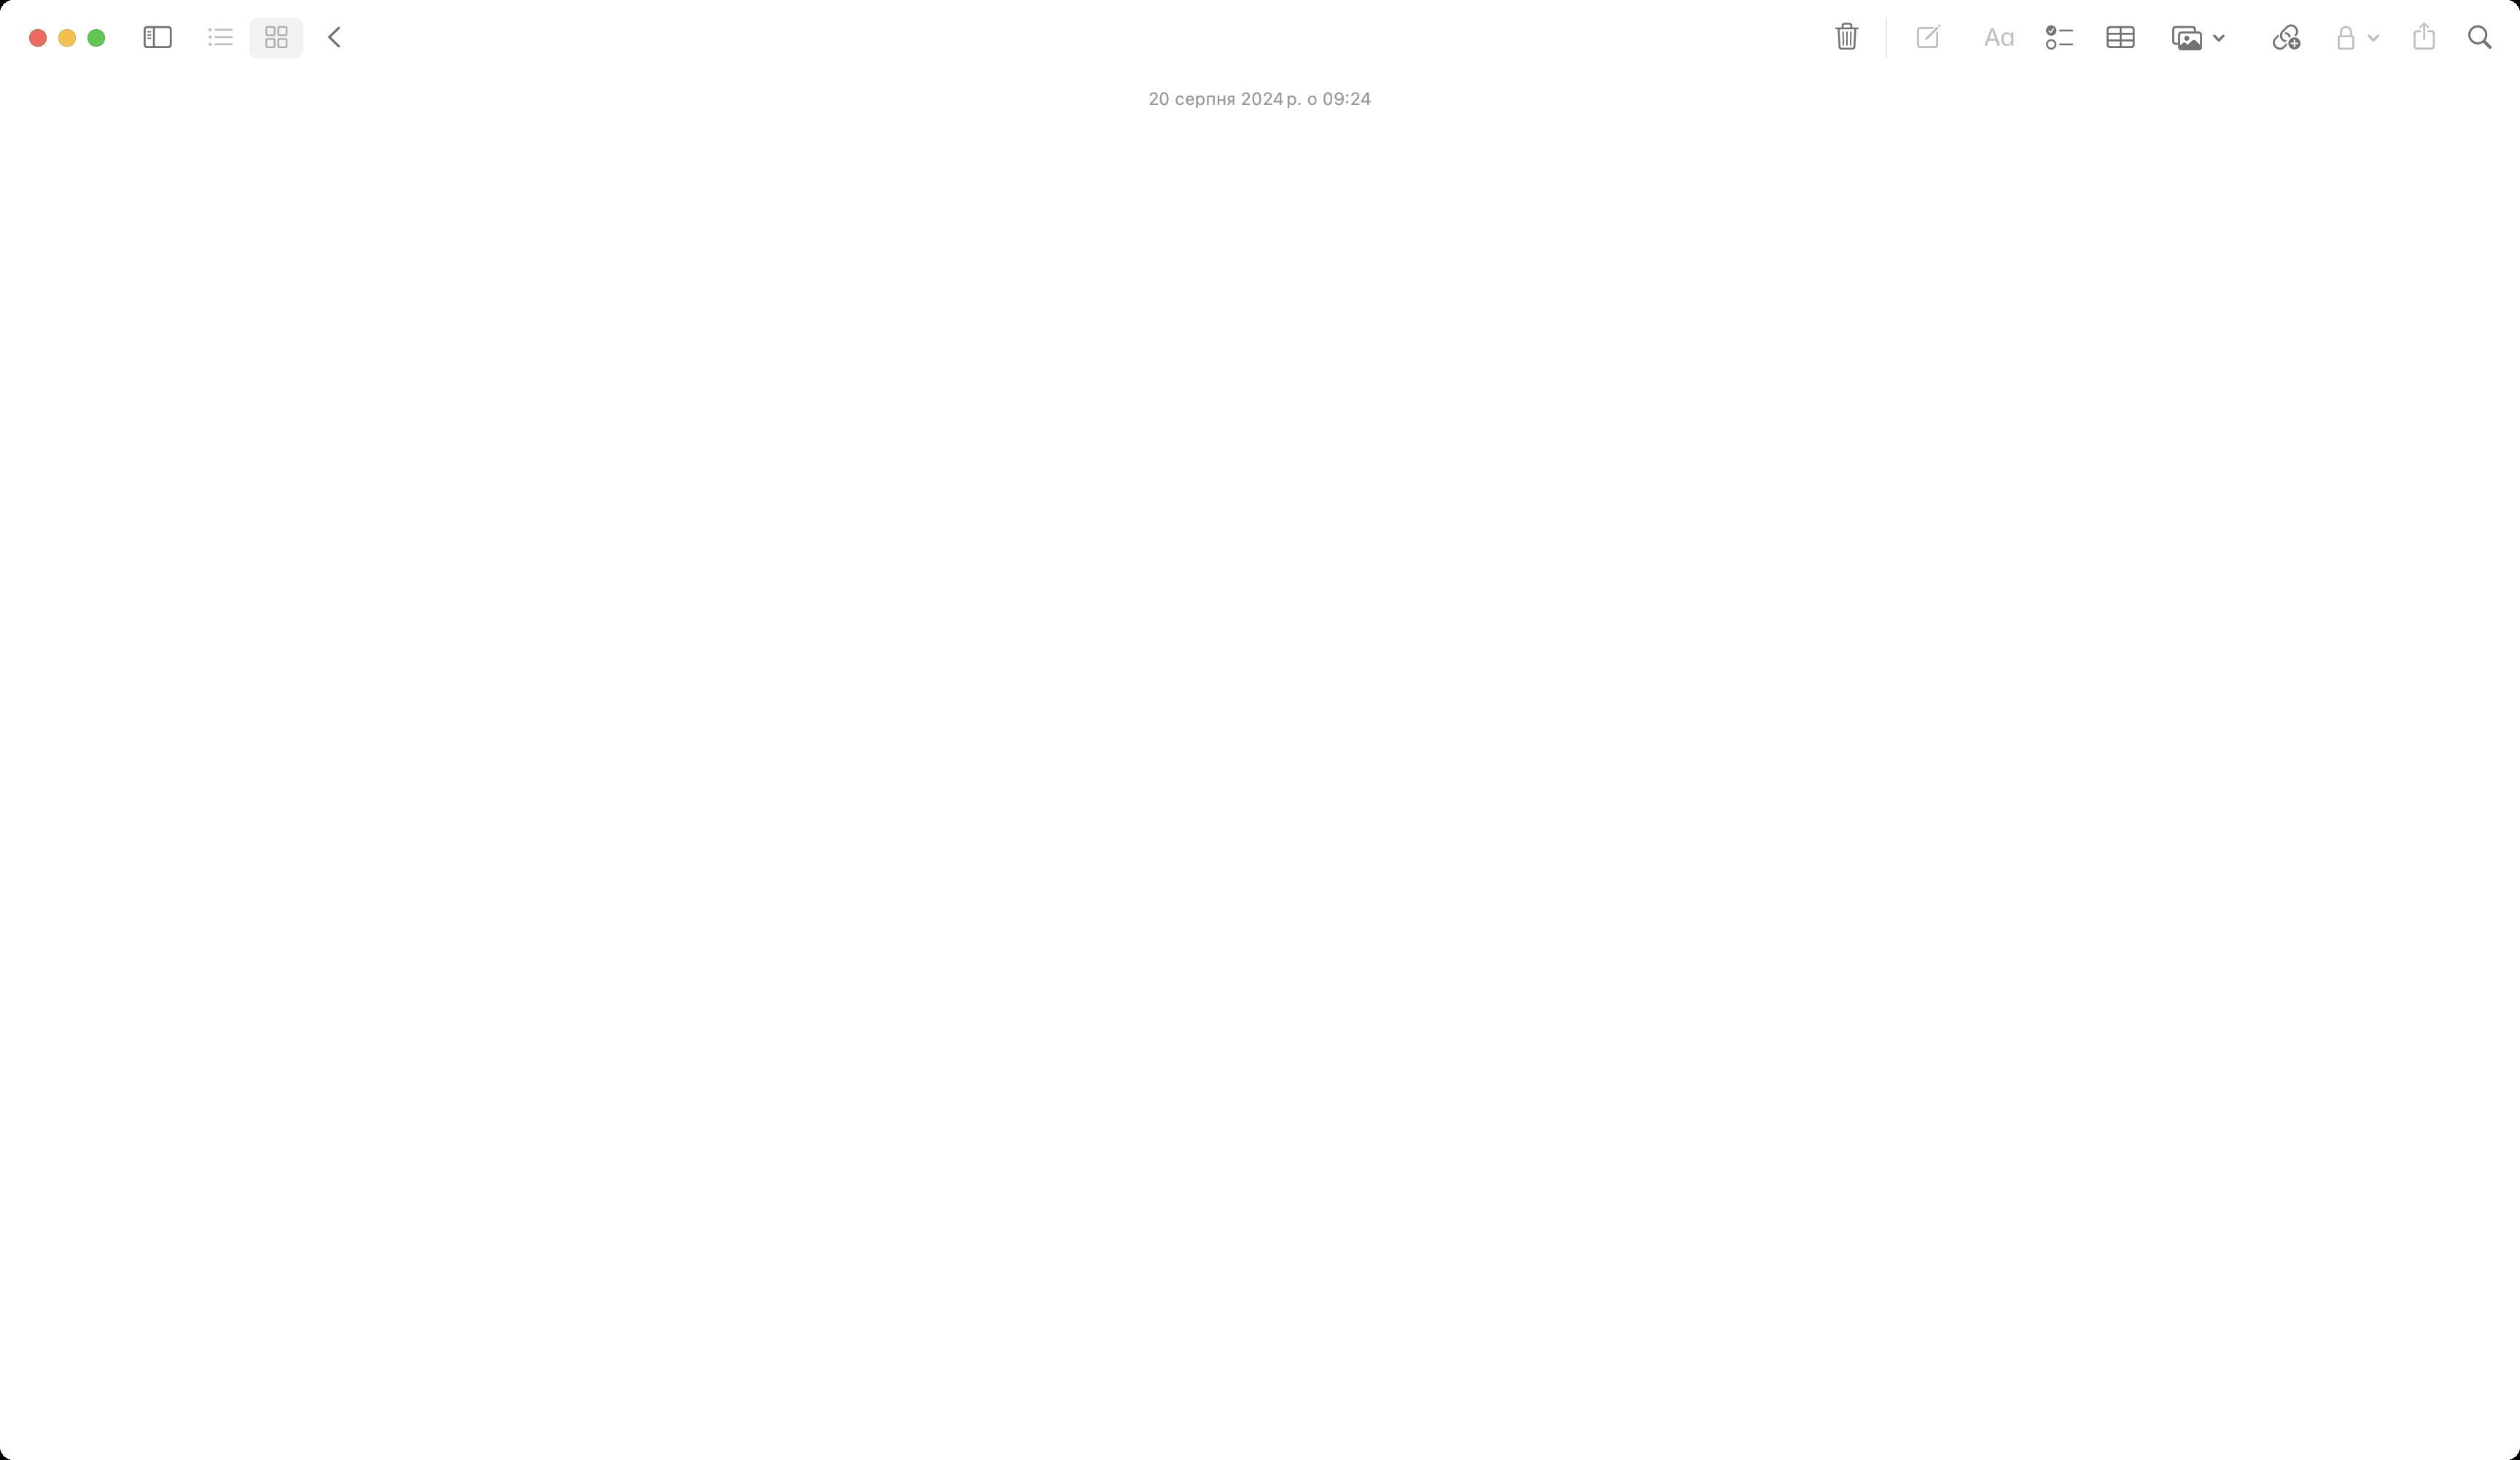
Accessibility tree:
{"name": "Нотатки", "role": "AXWindow", "description": null, "role_description": "звичайне вікно", "value": null, "position": "0.00;54.00", "size": "1728;1001", "children": [{"name": null, "role": "AXSplitGroup", "description": null, "role_description": "група розділених областей", "value": null, "position": "0.00;0.00", "size": "1728;1001", "children": [{"name": null, "role": "AXSplitter", "description": null, "role_description": "роздільник", "value": -1.0, "position": "-1.00;52.00", "size": "1;949", "children": []}, {"name": null, "role": "AXStaticText", "description": null, "role_description": "текст", "value": "20 серпня 2024 р. о 09:24", "position": "787.50;60.00", "size": "154;15", "children": []}, {"name": null, "role": "AXScrollArea", "description": null, "role_description": "область прокручування", "value": null, "position": "0.00;52.00", "size": "1728;949", "children": [{"name": null, "role": "AXTextArea", "description": null, "role_description": "область вводу тексту", "value": "", "position": "0.00;52.00", "size": "1728;949", "children": []}, {"name": null, "role": "AXScrollBar", "description": null, "role_description": "смуга прокручування", "value": 0.0, "position": "1712.00;52.00", "size": "16;949", "children": []}]}, {"name": null, "role": "AXSplitter", "description": null, "role_description": "роздільник", "value": 1728.0, "position": "1728.00;52.00", "size": "1;949", "children": []}]}, {"name": null, "role": "AXToolbar", "description": null, "role_description": "панель інструментів", "value": null, "position": "0.00;0.00", "size": "1728;52", "children": [{"name": null, "role": "AXButton", "description": "Папки", "role_description": "кнопка", "value": null, "position": "87.00;0.00", "size": "42;52", "children": []}, {"name": null, "role": "AXGroup", "description": null, "role_description": "група", "value": null, "position": "129.00;0.00", "size": "83;52", "children": [{"name": null, "role": "AXRadioGroup", "description": null, "role_description": "радіо-група", "value": "{\n    \"name\": null,\n    \"role\": \"AXRadioButton\",\n    \"description\": \"\\u0421\\u0456\\u0442\\u043a\\u0430\",\n    \"role_description\": \"\\u0440\\u0430\\u0434\\u0456\\u043e-\\u043a\\u043d\\u043e\\u043f\\u043a\\u0430\",\n    \"value\": 1,\n    \"position\": \"171.00;6.00\",\n    \"size\": \"43;40\",\n    \"children\": []\n}", "position": "127.00;6.00", "size": "87;40", "children": [{"name": null, "role": "AXRadioButton", "description": "Список", "role_description": "радіо-кнопка", "value": 0, "position": "127.00;6.00", "size": "44;40", "children": []}, {"name": null, "role": "AXRadioButton", "description": "Сітка", "role_description": "радіо-кнопка", "value": 1, "position": "171.00;6.00", "size": "43;40", "children": []}]}]}, {"name": null, "role": "AXButton", "description": "Назад", "role_description": "кнопка", "value": null, "position": "212.00;0.00", "size": "36;52", "children": []}, {"name": null, "role": "AXButton", "description": "Видалити", "role_description": "кнопка", "value": null, "position": "1248.00;0.00", "size": "37;52", "children": []}, {"name": null, "role": "AXButton", "description": "Нова нотатка", "role_description": "кнопка", "value": null, "position": "1302.00;0.00", "size": "39;52", "children": []}, {"name": null, "role": "AXButton", "description": "Формат", "role_description": "кнопка", "value": null, "position": "1350.00;0.00", "size": "42;52", "children": []}, {"name": null, "role": "AXButton", "description": "Контрольний список", "role_description": "кнопка", "value": "Вимкнено", "position": "1392.00;0.00", "size": "41;52", "children": []}, {"name": null, "role": "AXButton", "description": "Таблиця", "role_description": "кнопка", "value": null, "position": "1433.00;0.00", "size": "42;52", "children": []}, {"name": null, "role": "AXMenuButton", "description": "Медіавміст", "role_description": "кнопка меню", "value": null, "position": "1475.00;0.00", "size": "63;52", "children": [{"name": "", "role": "AXMenuButton", "description": "Медіавміст", "role_description": "кнопка меню", "value": null, "position": "1474.50;6.00", "size": "64;40", "children": []}]}, {"name": null, "role": "AXButton", "description": "Посилання", "role_description": "кнопка", "value": null, "position": "1547.00;0.00", "size": "40;52", "children": []}, {"name": null, "role": "AXMenuButton", "description": "Замкнути", "role_description": "кнопка меню", "value": "замкнено", "position": "1587.00;0.00", "size": "57;52", "children": [{"name": "", "role": "AXMenuButton", "description": "Замкнути", "role_description": "кнопка меню", "value": "замкнено", "position": "1586.50;6.00", "size": "58;40", "children": []}]}, {"name": null, "role": "AXButton", "description": "Поширити цю нотатку", "role_description": "кнопка", "value": null, "position": "1644.00;0.00", "size": "37;52", "children": []}, {"name": null, "role": "AXGroup", "description": null, "role_description": "група", "value": null, "position": "1681.00;0.00", "size": "39;52", "children": [{"name": "", "role": "AXButton", "description": "Пошук", "role_description": "кнопка", "value": null, "position": "1679.50;6.00", "size": "42;40", "children": []}]}]}, {"name": null, "role": "AXButton", "description": null, "role_description": "кнопка закривання", "value": null, "position": "19.00;18.00", "size": "14;16", "children": []}, {"name": null, "role": "AXButton", "description": null, "role_description": "кнопка повноекранного режиму", "value": null, "position": "59.00;18.00", "size": "14;16", "children": [{"name": null, "role": "AXGroup", "description": null, "role_description": "група", "value": null, "position": "59.00;18.00", "size": "14;16", "children": []}]}, {"name": null, "role": "AXButton", "description": null, "role_description": "кнопка згортання", "value": null, "position": "39.00;18.00", "size": "14;16", "children": []}]}